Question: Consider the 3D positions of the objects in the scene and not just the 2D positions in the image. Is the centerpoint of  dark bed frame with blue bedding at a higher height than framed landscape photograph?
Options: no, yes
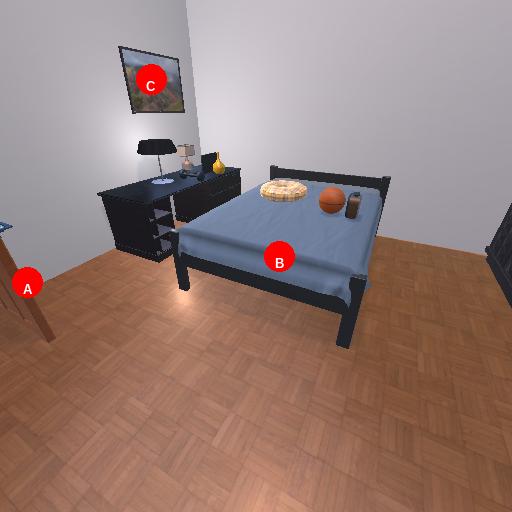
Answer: no